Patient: sex F, age 83
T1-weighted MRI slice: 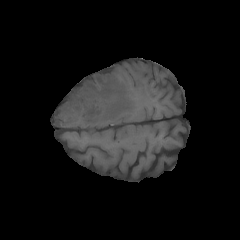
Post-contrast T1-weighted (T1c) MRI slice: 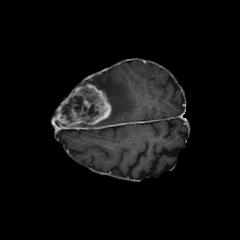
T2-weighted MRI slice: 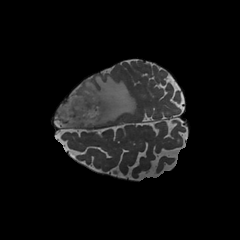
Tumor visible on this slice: yes
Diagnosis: Glioblastoma, IDH-wildtype
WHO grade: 4